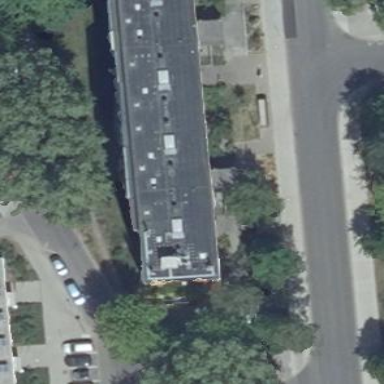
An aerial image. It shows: Flat-roofed apartment building with tar paper roofing in dimgray color. The building itself is antique white in color.